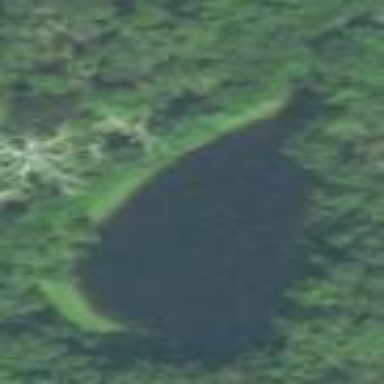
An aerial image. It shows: Serene pond surrounded by nature.